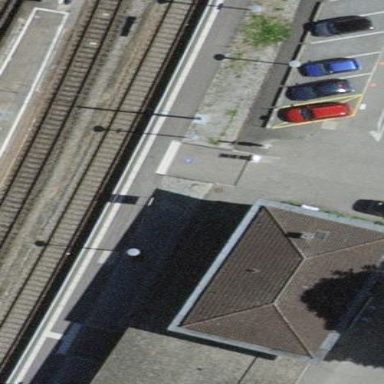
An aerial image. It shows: Train station building.